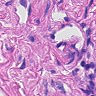
Metastatic tissue present: no